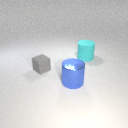
large cyan rubber cylinder behind small gray rubber cube